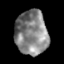
Tissue: skin
Cell type: Epithelial cells
Senescence score: 0.2767
Nuclear area (px): 1404
Mean DAPI intensity: 132.542